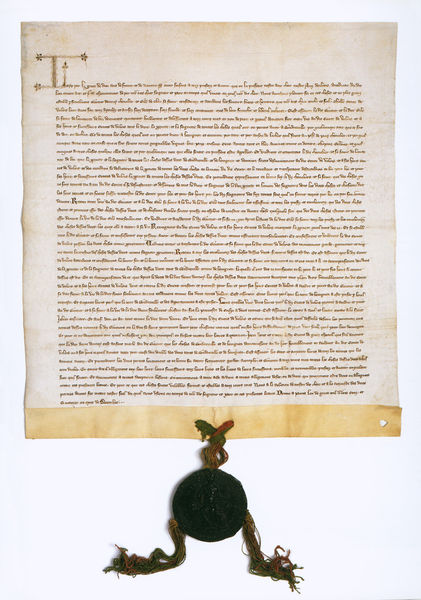
Titel: Ludwig X bestätigt eine Abtretung zu Gunsten Karls
Institution: Paris, Archives nationales
Schlagwörter: feder, weiß, gelb, grau, hell, schwarz, zeichen, rot, beige, alt, band, geschichte, fransen, schnur, stoff, blatt, rund, schrift, papier, klein, rand, lack, faden, kordel, foto, tusche, buch, rechteck, loch, seite, text, buchstabe, buchstaben, initiale, autor, reihe, vertrag, viel, tinte, pergament, wappen, wachs, brief, schreiben, mittelalter, schriftrolle, zeilen, schreiber, siegel, urkunde, gedruckt, handschrift, sigel, dokument, zeile, latein, quelle, wörter, frühe neuzeit, archivalie, gebrochen, initial, antependium, majuskel, inkunabel, manuskript, sprache, erlass, klebeband, geschrieben, dekret, t, wachssiegel, wachssigel, hängesiegel, unwachs, rechtlich bindend, sschnüre